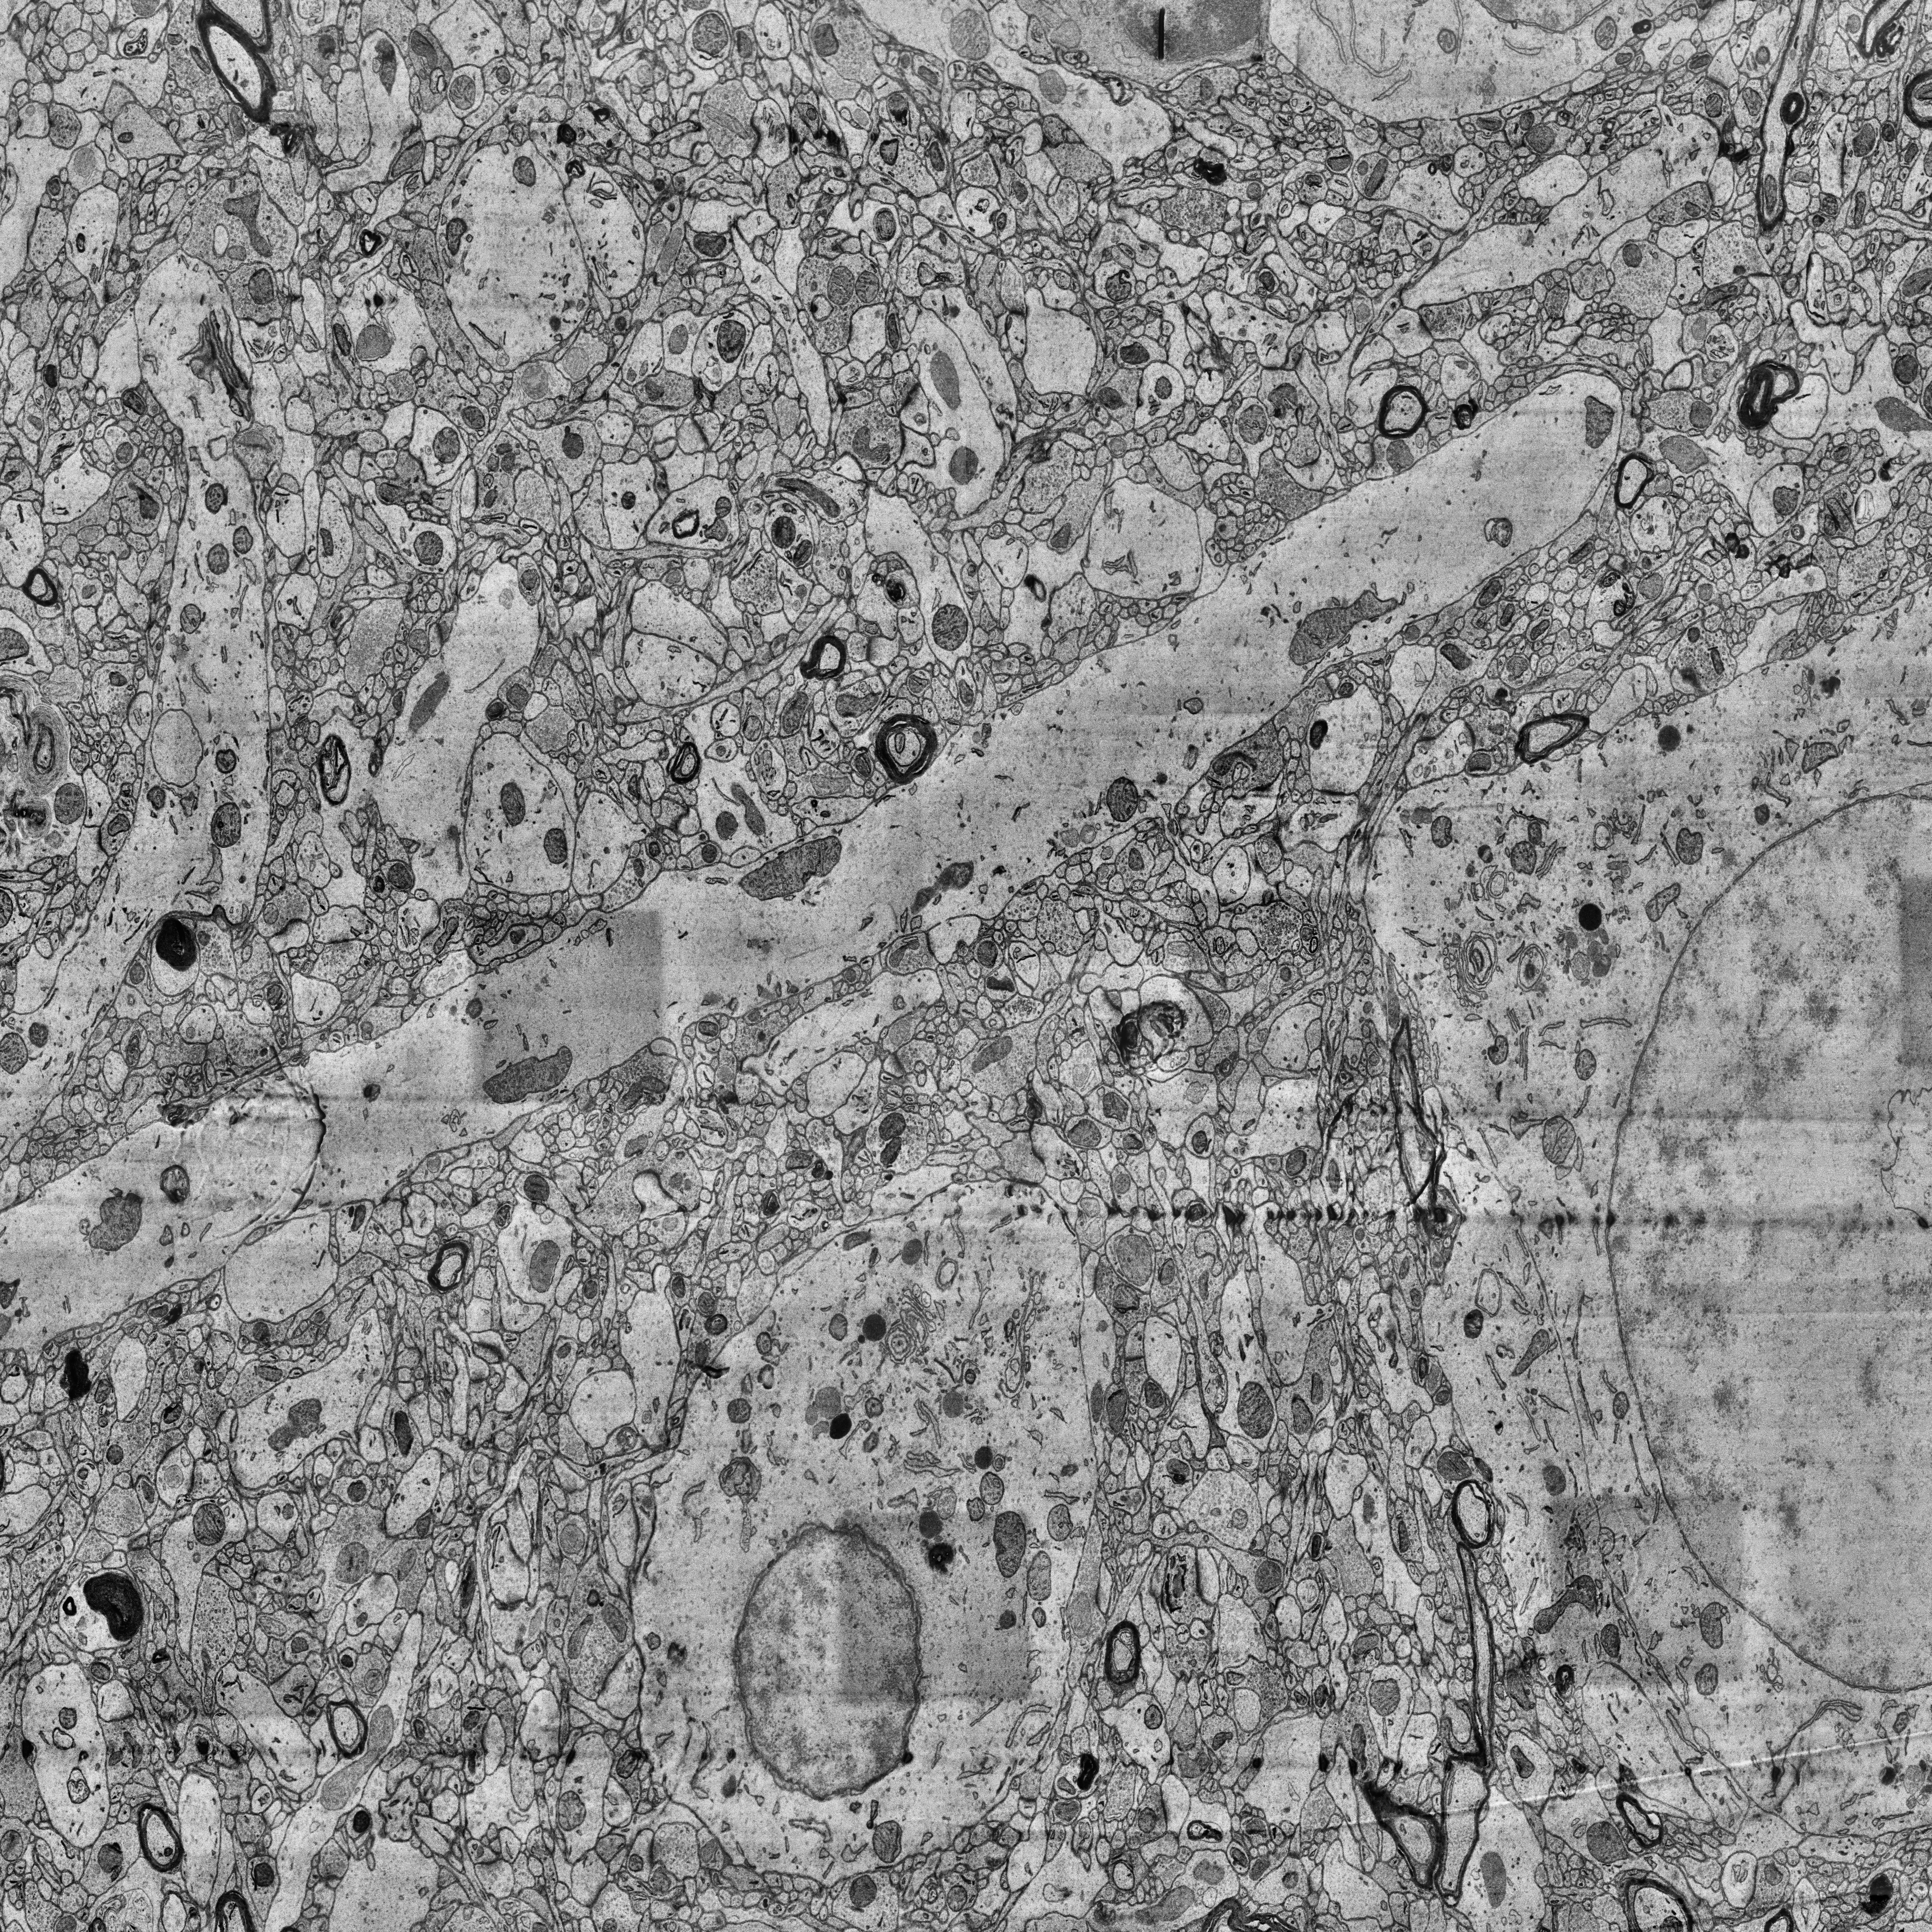
Electron microscopy slice of human cortex tissue
Slice depth (z): 336
Mitochondria instances in slice: 419